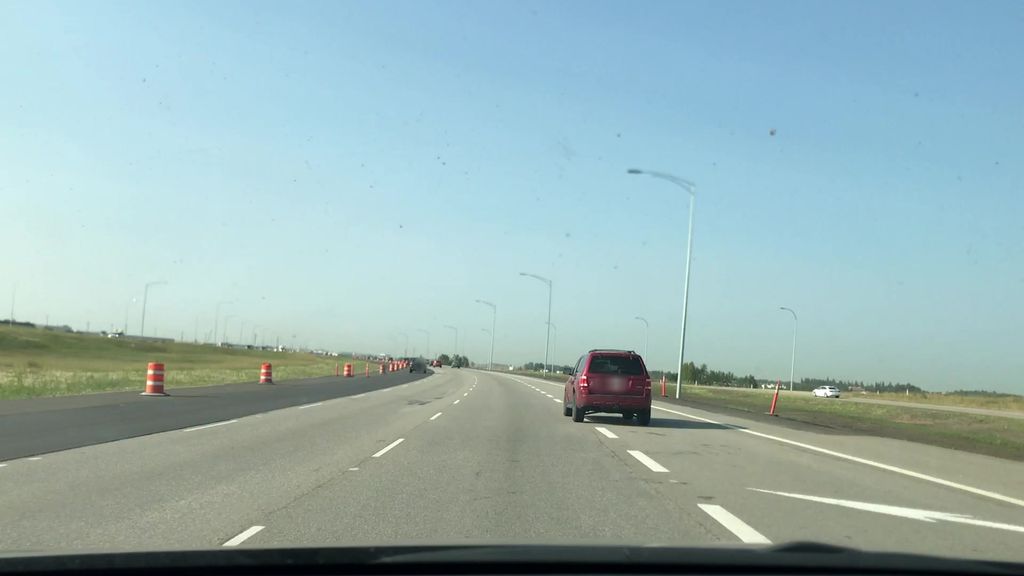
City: edmonton